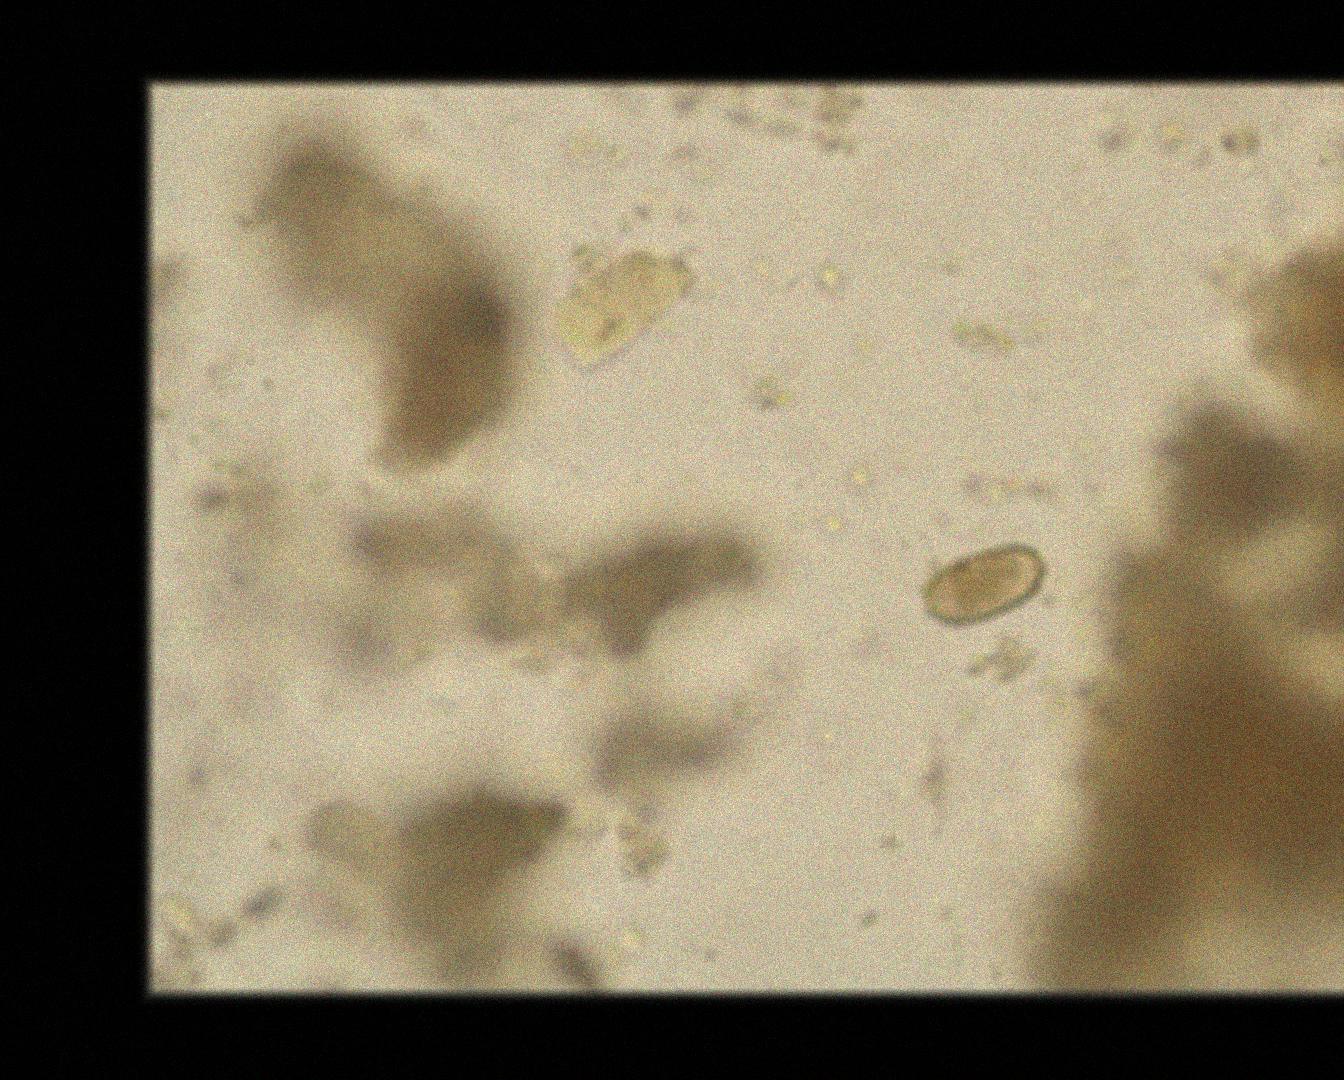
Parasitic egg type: Capillaria philippinensis